Question: I must to implement the photo stack view.
User can see the top image and can remove the top image by swiping out screen.
The photo stack view will be like the below image.
Please give me your recommend or a library to help me to do it
Thanks a lot.
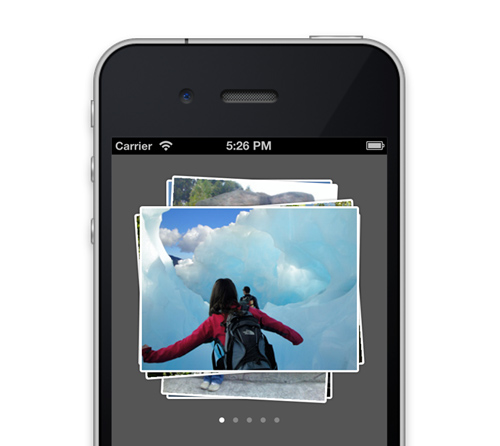
Answer: @Leo Nguyen Hey..you can do that with the stack view layout. You can try looking at the android samples for the basic stack view example that has the changing text instead of photo. I am trying to do the similar stuff but stuck with pictures. Did you find a way out?